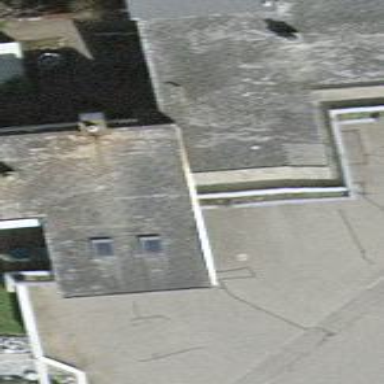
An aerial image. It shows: Terrace building.